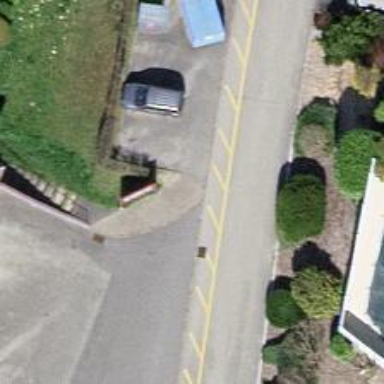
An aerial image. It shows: Asphalt footway.